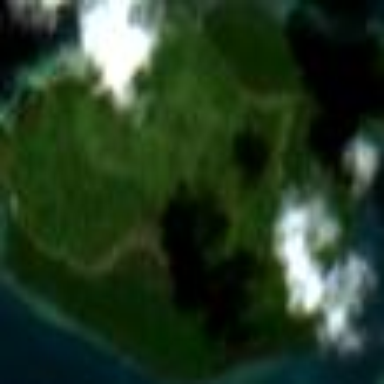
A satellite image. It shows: Island with natural coastline.